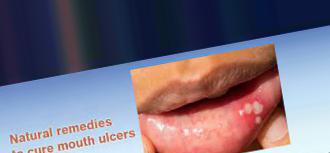
Condition: Mouth Ulcer